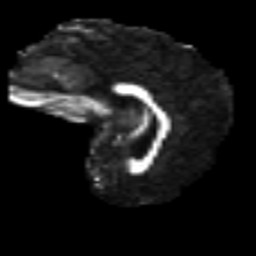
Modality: FA
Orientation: sagittal
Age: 43
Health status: ill
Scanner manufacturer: philips
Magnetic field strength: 3 T
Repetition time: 9 s
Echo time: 0.127 s